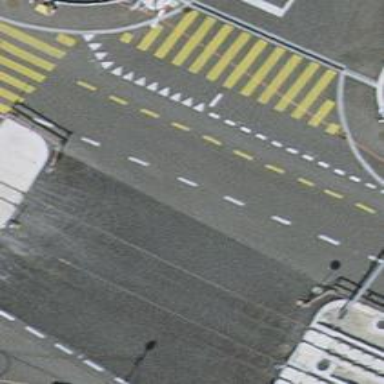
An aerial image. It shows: Secondary link road with asphalt surface.